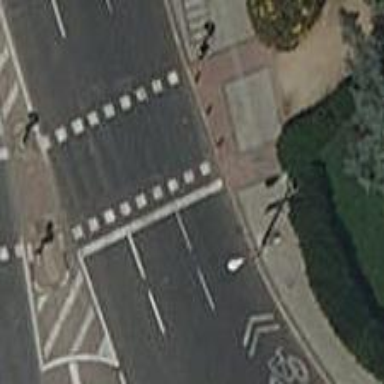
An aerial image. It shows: Road with traffic signals and zebra crossing with traffic signals.